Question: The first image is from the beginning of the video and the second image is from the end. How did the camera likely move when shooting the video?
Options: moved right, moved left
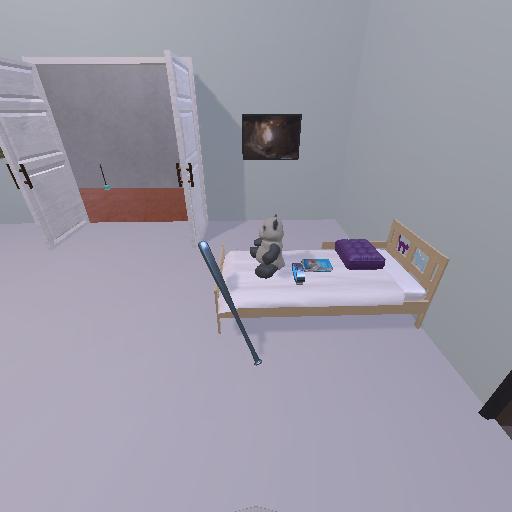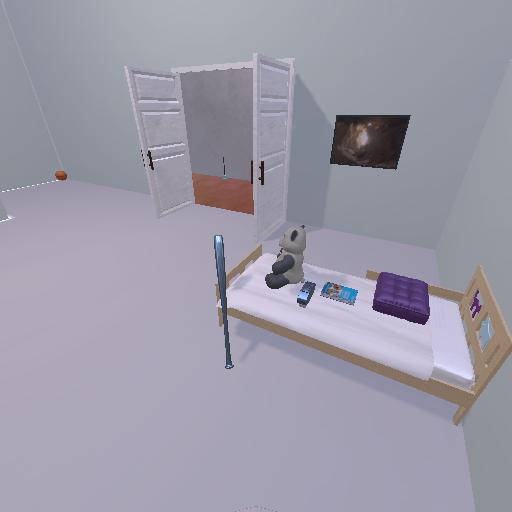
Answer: moved right